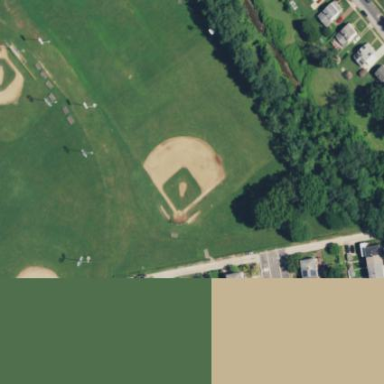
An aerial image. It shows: Baseball pitch for leisure and sports activities.